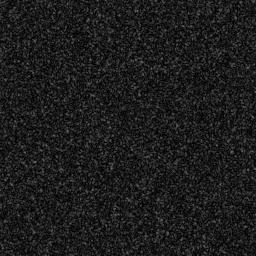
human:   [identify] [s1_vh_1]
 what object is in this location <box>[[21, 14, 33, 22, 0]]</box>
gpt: <ref>1 medium ship at the top left</ref>